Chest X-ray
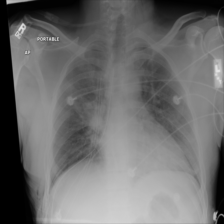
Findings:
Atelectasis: negative
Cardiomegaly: negative
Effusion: negative
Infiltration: positive
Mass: negative
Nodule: positive
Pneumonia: negative
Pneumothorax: negative
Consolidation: negative
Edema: negative
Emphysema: positive
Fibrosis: negative
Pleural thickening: negative
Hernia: negative